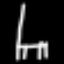
Label: chair